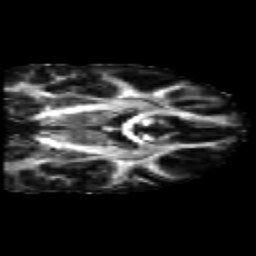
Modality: FA
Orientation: coronal
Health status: healthy
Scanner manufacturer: philips
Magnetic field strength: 3 T
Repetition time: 6.964 s
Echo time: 0.092 s